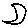
Label: moon